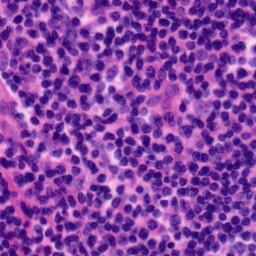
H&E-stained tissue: Tonsil